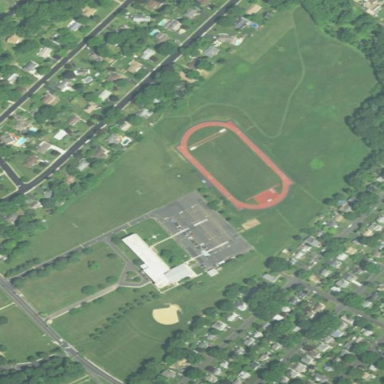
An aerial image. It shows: School.